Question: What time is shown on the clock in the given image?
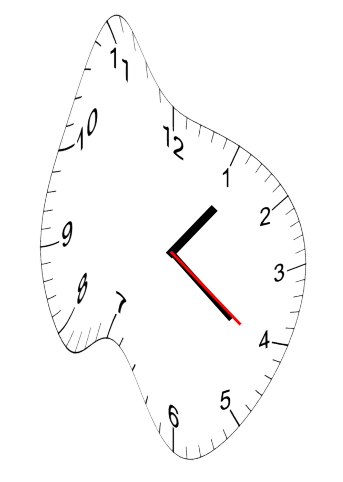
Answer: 01:21:21